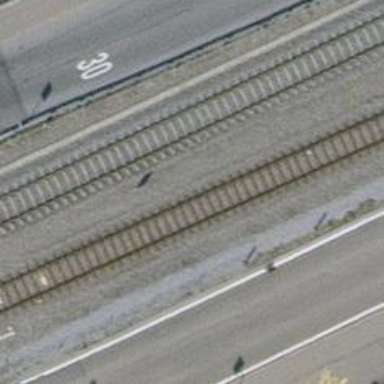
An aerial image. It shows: Abandoned railway spur with one track.